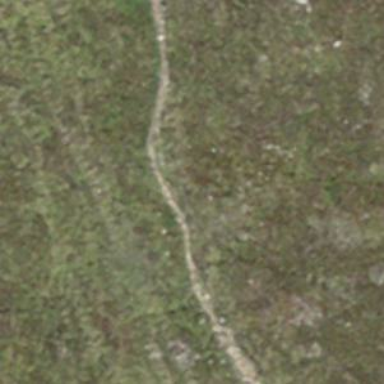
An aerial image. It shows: Path with excellent trail visibility.